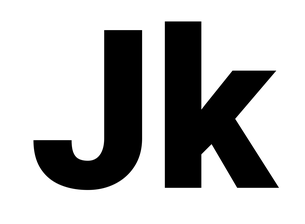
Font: Roboto_Black